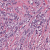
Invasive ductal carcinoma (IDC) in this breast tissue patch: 1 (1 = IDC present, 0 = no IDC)